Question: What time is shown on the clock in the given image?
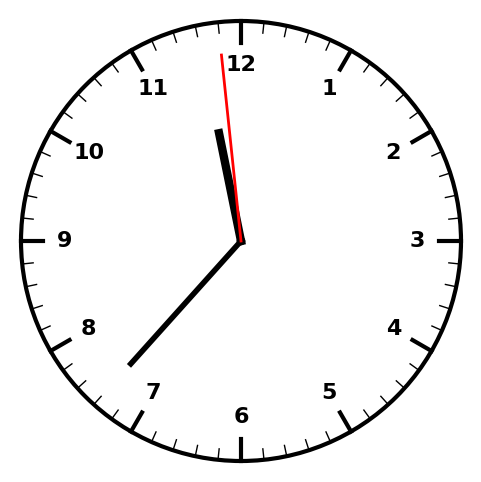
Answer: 11:36:59